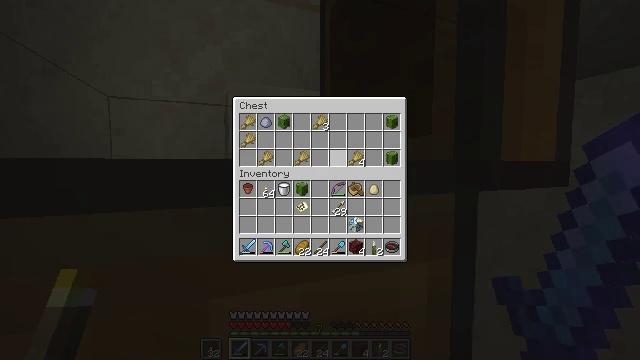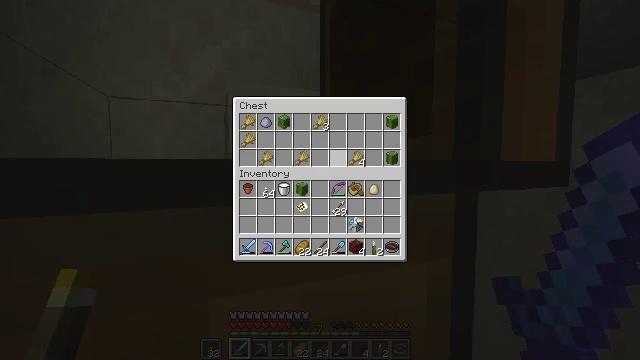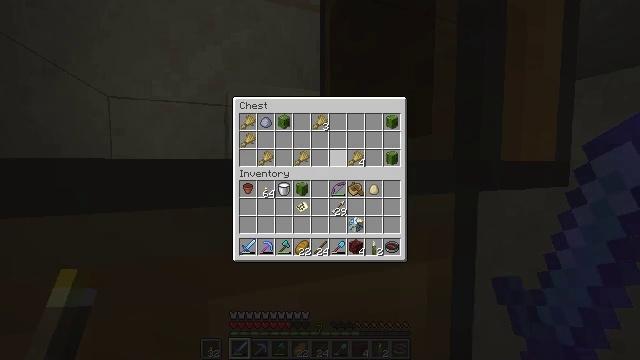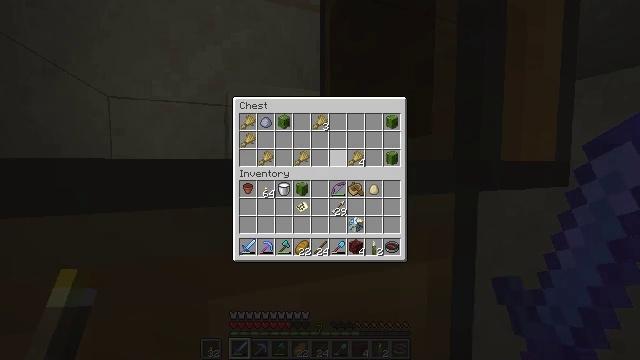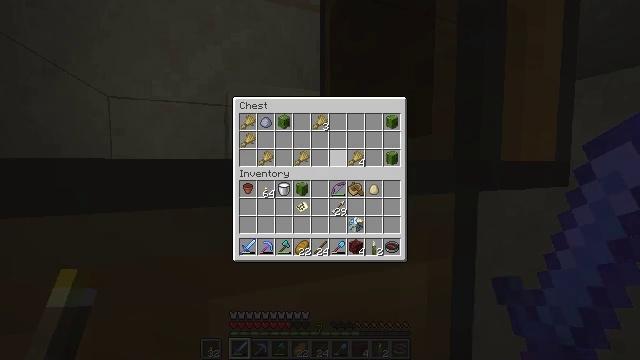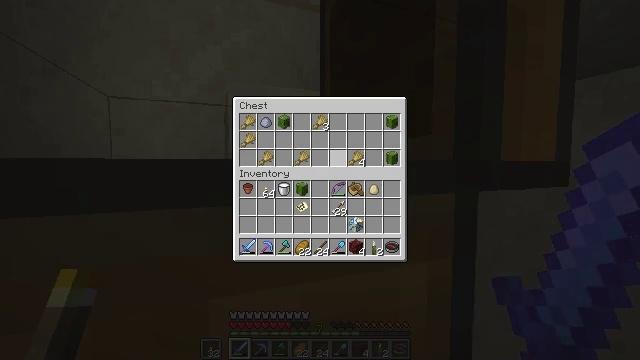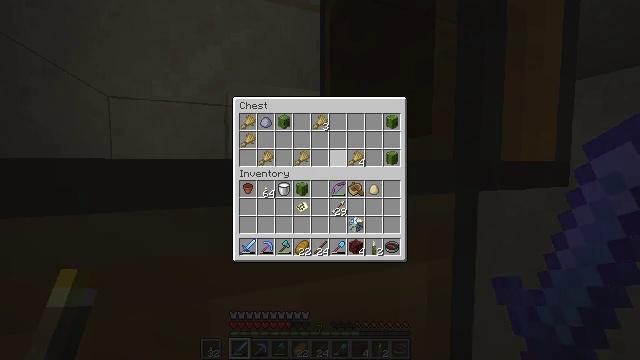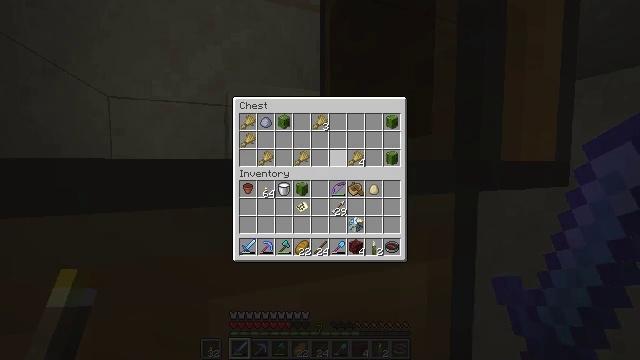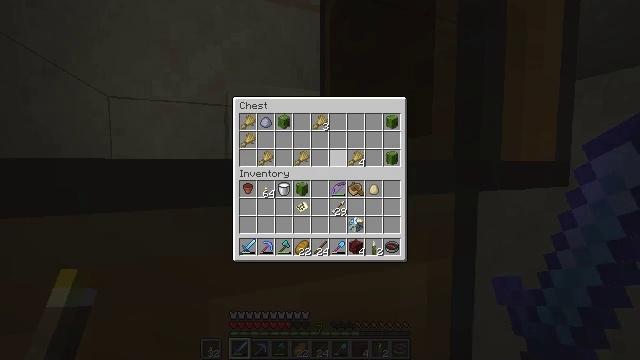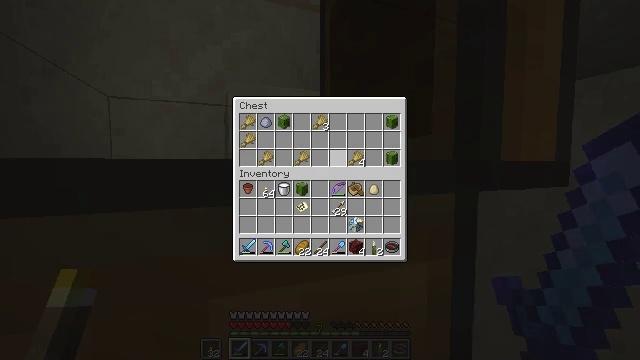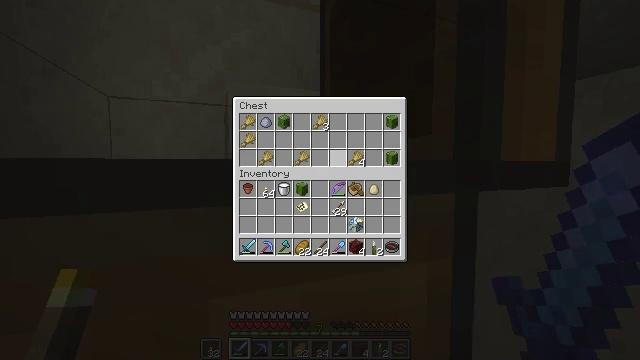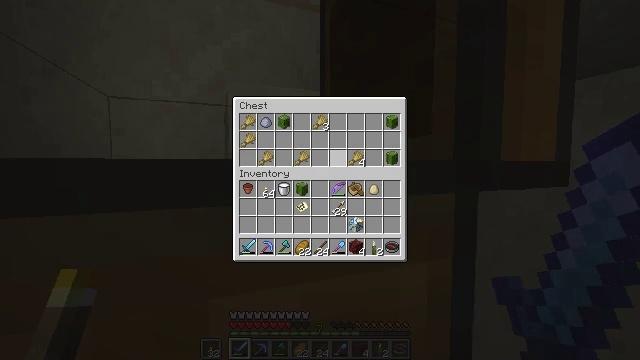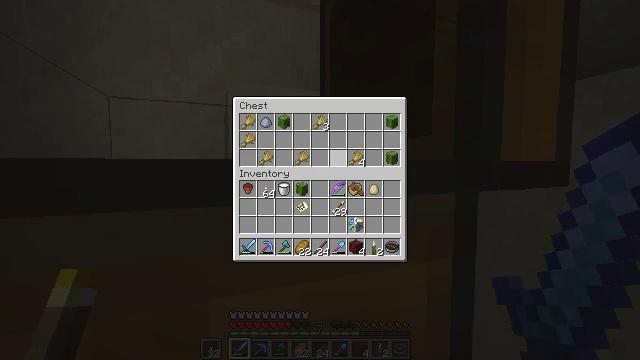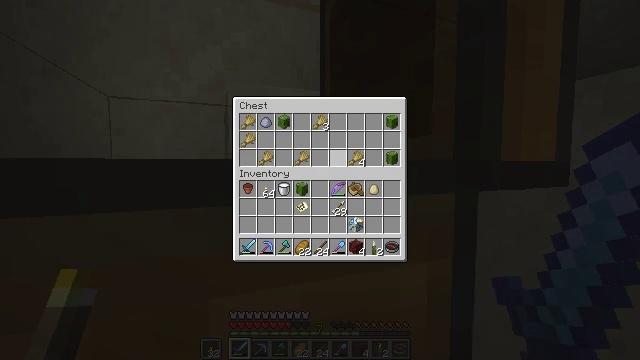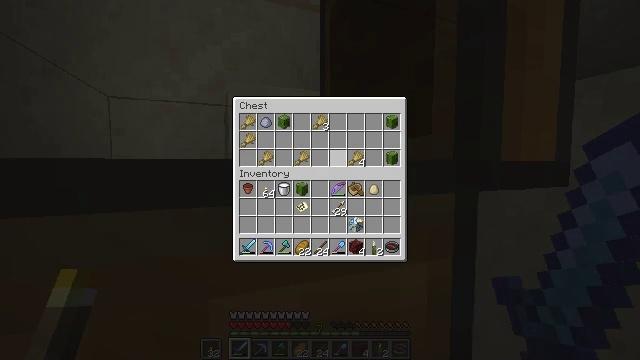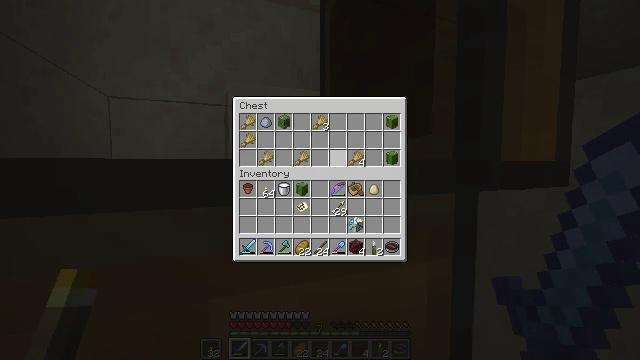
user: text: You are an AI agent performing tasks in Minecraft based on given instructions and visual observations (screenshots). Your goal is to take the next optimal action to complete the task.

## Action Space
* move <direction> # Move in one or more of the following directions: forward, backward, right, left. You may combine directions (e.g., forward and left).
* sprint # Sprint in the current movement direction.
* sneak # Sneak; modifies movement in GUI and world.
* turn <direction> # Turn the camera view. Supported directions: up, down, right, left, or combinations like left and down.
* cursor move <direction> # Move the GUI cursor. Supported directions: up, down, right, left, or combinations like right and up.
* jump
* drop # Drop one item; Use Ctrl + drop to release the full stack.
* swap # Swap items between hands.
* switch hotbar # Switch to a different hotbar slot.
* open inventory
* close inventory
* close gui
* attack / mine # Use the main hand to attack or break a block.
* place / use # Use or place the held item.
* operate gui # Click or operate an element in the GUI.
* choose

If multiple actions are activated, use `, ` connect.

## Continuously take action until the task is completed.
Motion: motion action
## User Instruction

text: Mine the dead bush in the desert.
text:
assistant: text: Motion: no_op
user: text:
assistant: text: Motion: no_op
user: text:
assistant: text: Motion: no_op
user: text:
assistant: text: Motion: no_op
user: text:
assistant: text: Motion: no_op
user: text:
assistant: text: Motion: no_op
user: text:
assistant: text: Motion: no_op
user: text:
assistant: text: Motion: no_op
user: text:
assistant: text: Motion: no_op
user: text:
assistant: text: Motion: no_op
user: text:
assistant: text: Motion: no_op
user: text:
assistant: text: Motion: no_op
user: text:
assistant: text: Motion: no_op
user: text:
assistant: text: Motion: no_op
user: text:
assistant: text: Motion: no_op
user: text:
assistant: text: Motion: no_op
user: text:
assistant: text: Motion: cursor move down
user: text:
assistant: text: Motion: cursor move down
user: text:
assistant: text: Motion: no_op
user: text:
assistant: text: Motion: no_op
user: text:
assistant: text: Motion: no_op
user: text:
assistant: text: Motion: no_op
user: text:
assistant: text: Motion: no_op
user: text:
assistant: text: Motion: no_op
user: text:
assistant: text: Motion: no_op
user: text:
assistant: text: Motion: no_op
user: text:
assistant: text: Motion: sneak
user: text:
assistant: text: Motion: sneak
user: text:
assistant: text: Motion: sneak, operate gui
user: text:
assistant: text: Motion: sneak, operate gui